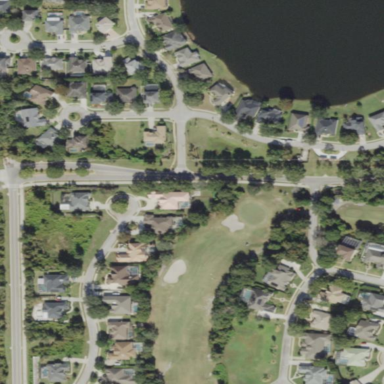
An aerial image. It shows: Scenic golf fairway.